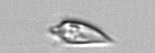
Label: Oxytoxum